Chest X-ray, PA view. Patient: 54 years old, sex F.
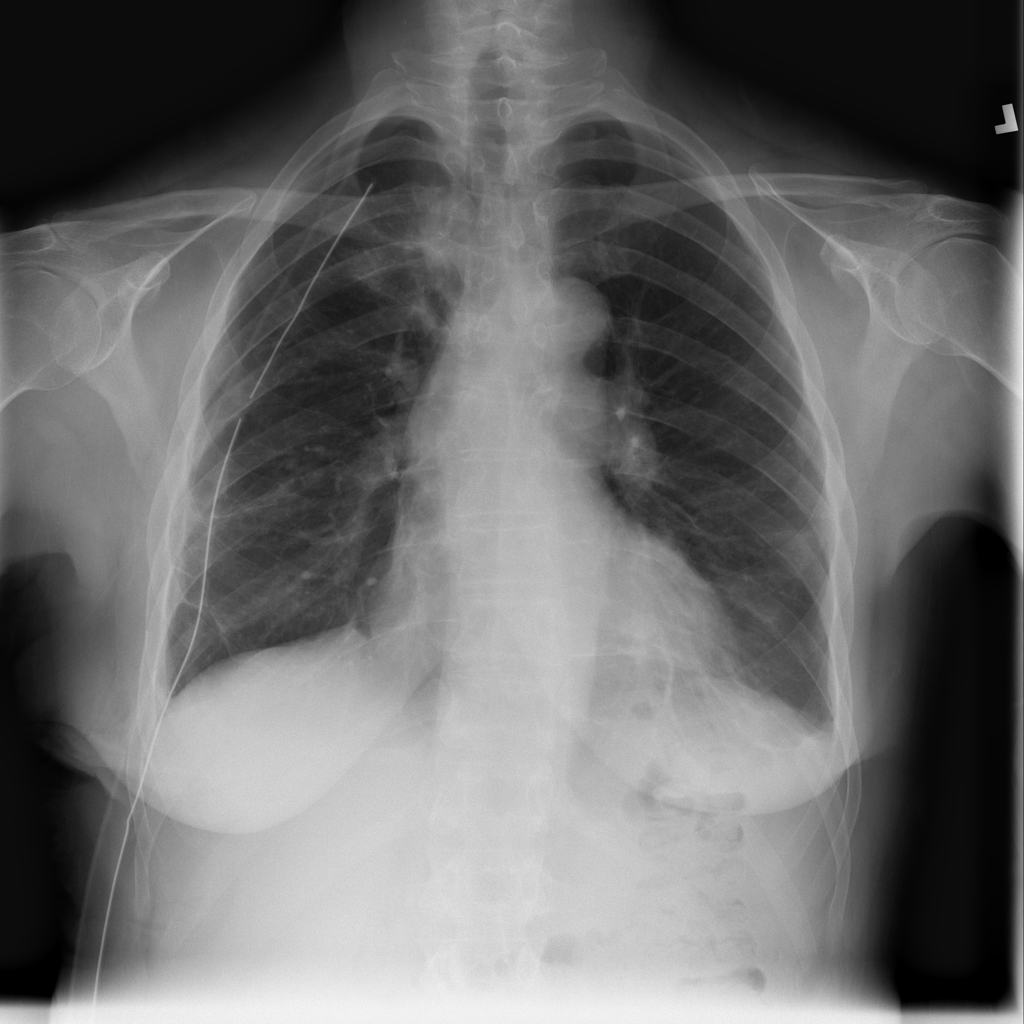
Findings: Atelectasis